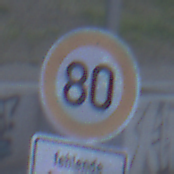
Verkehrszeichen: Geschwindigkeit80
Zusatzzeichen unten: HinweiseAufGefahrenDurchVerbaleAngabe7
Umgebung: Outdoor, Urban
Tageszeit: SunriseSunset
Wetter: Clear
Licht: Natural
Jahreszeit: NotSpecified
Kontrast: LowContrast